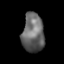
Tissue: lung
Cell type: Epithelial cells
Senescence score: 0.1884
Nuclear area (px): 835
Mean DAPI intensity: 103.553